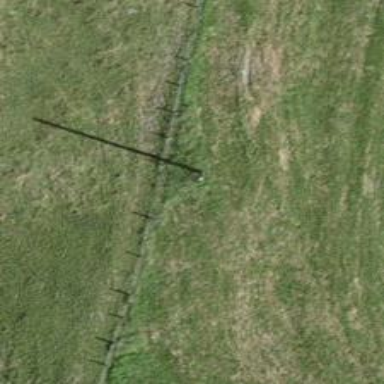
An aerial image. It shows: Minor power line.